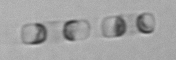
Label: Skeletonema